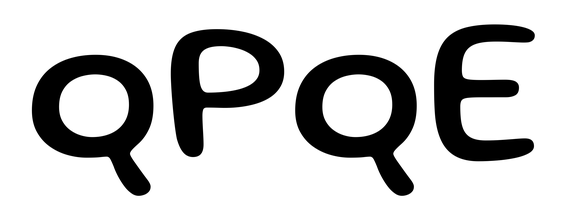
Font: Gluten_Regular